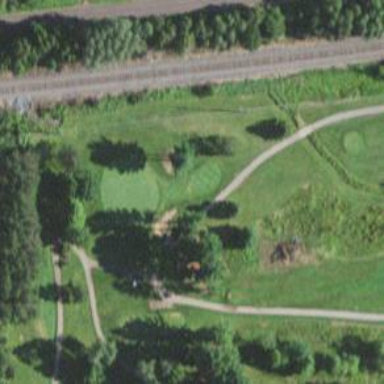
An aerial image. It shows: Golf hole.